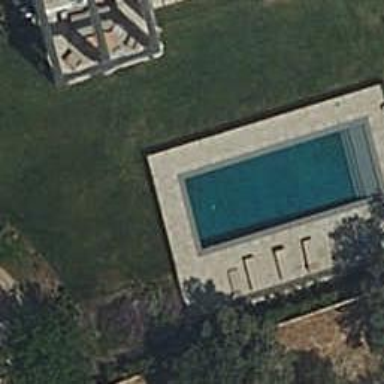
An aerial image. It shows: Swimming pool located in leisure land.